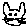
Label: cat